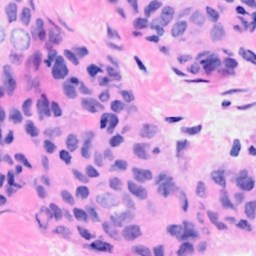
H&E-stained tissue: Breast